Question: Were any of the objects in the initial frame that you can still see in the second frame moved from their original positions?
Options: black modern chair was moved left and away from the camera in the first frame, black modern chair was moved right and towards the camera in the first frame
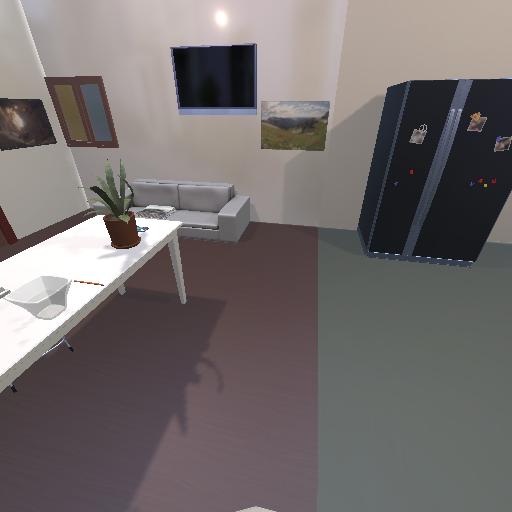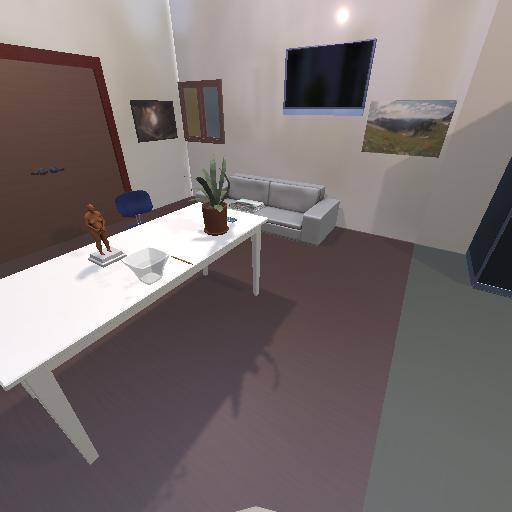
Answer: black modern chair was moved left and away from the camera in the first frame